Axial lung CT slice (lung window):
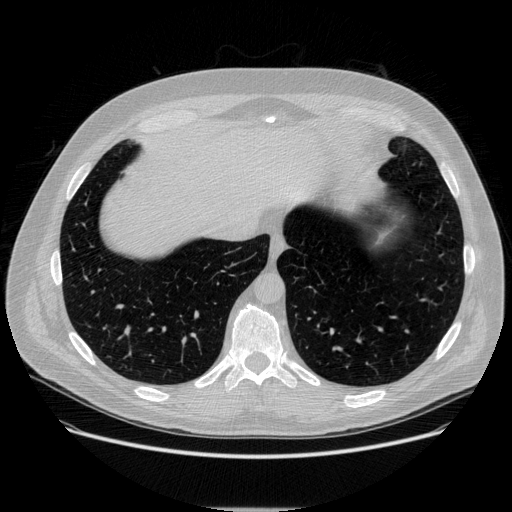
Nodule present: no